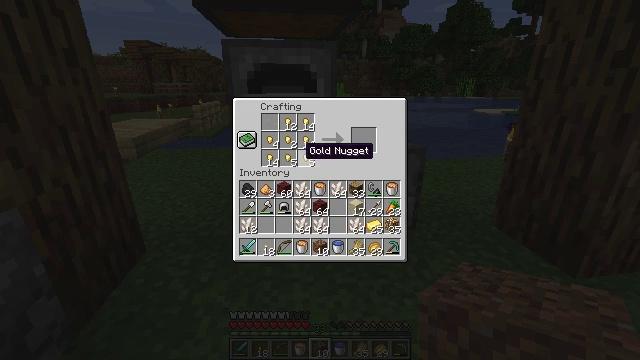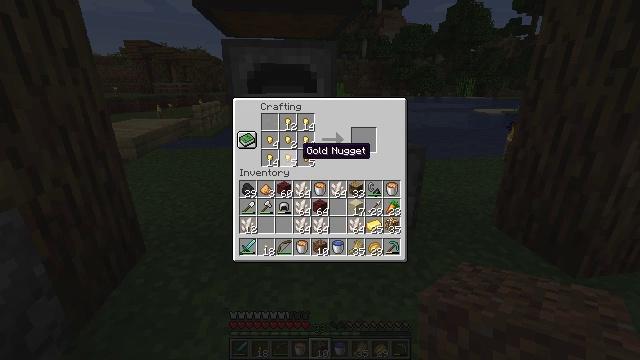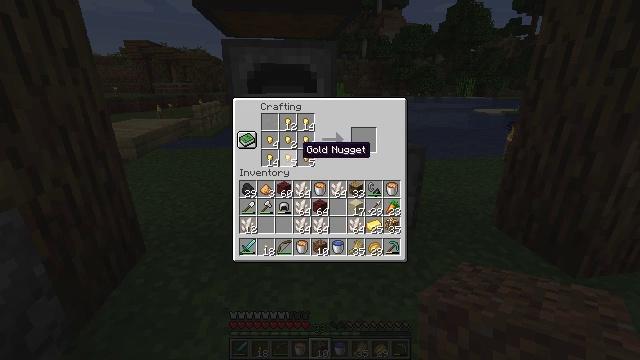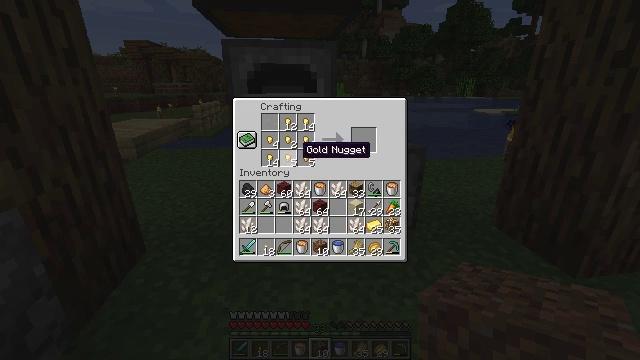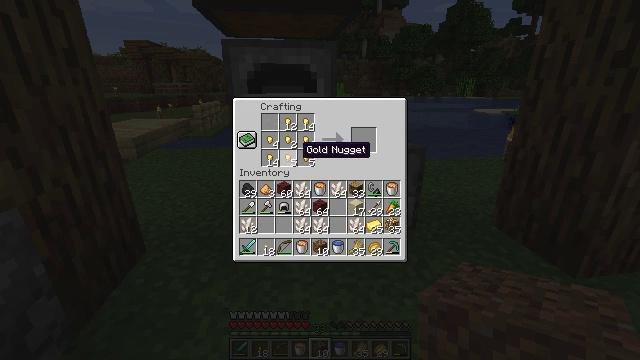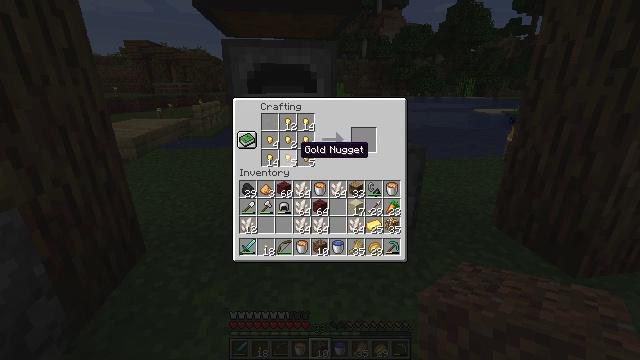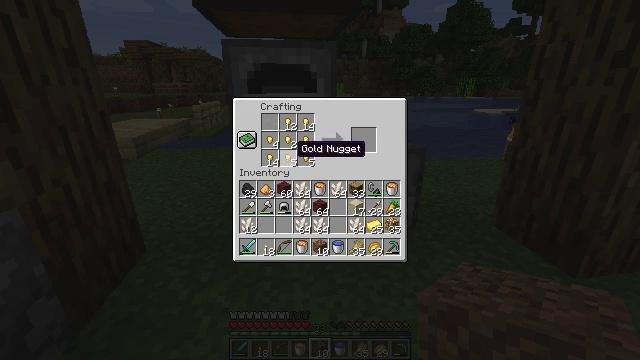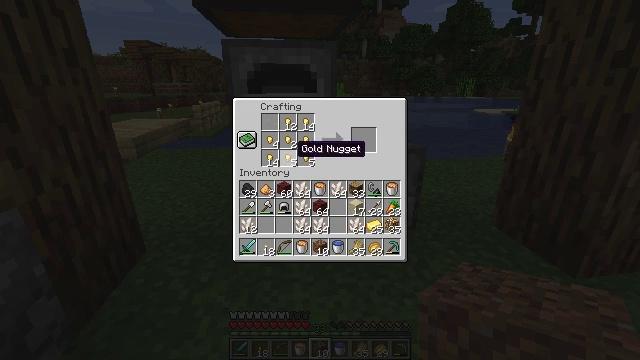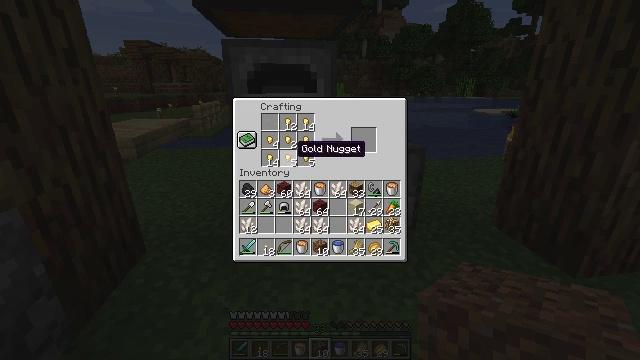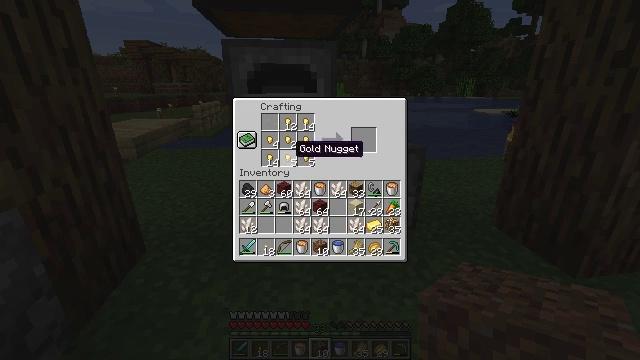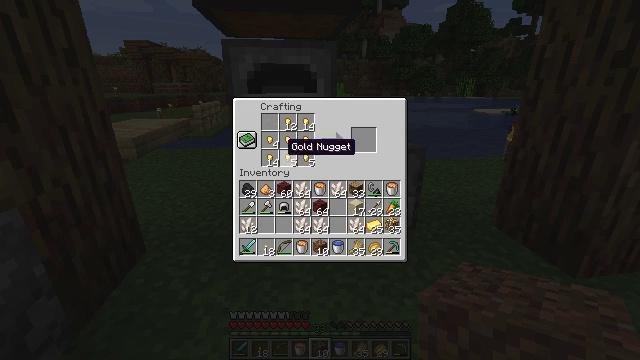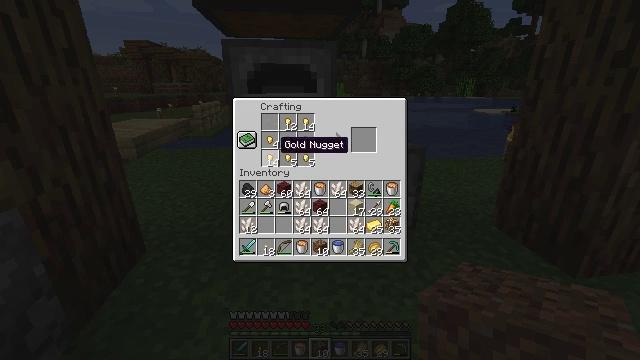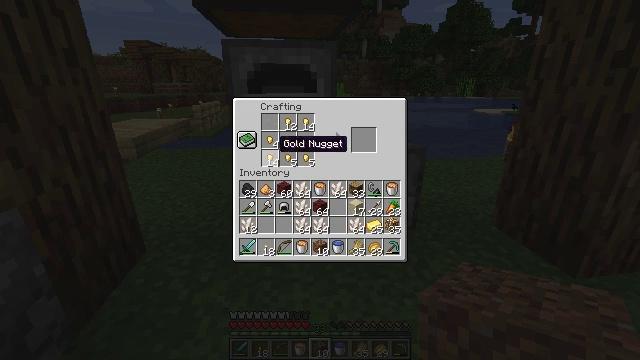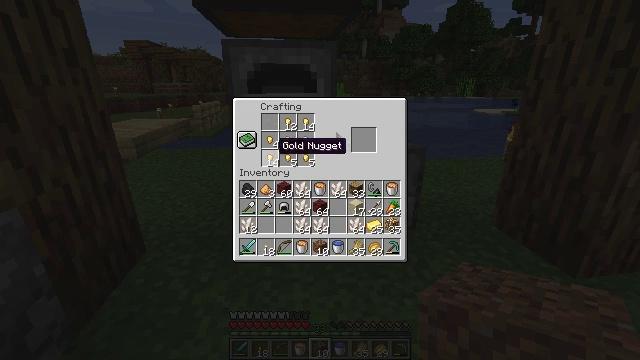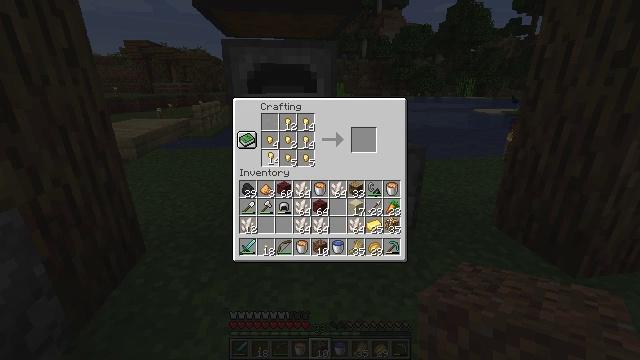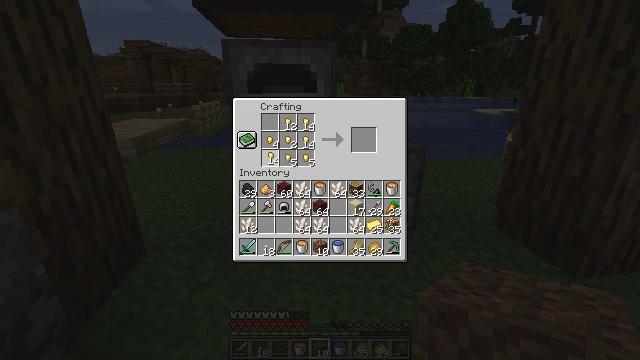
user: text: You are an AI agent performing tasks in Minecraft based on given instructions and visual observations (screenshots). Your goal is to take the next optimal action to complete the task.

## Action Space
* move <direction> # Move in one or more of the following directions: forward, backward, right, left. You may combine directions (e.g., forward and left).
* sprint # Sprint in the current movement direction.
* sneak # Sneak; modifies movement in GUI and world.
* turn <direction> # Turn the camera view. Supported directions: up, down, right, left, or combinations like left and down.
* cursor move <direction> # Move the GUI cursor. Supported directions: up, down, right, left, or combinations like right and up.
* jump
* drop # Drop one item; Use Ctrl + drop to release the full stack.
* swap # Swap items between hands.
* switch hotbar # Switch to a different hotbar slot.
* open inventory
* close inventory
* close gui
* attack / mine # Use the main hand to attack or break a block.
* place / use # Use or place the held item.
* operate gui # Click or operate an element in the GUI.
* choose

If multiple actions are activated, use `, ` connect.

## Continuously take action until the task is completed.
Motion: motion action
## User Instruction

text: Craft a gold ingot.
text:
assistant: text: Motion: no_op
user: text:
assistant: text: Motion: no_op
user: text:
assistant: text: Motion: no_op
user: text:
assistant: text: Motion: no_op
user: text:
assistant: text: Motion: no_op
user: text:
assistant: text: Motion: no_op
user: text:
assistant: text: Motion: no_op
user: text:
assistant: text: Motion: no_op
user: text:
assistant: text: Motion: no_op
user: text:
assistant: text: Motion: cursor move left
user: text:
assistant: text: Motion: no_op
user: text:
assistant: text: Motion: no_op
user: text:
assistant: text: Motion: no_op
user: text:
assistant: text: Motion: operate gui
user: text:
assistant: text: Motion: operate gui
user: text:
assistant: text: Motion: operate gui
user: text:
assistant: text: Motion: operate gui
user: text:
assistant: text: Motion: operate gui
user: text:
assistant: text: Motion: operate gui
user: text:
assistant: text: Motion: operate gui
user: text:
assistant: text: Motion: cursor move up, operate gui
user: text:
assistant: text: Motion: cursor move up, operate gui
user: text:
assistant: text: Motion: cursor move up, operate gui
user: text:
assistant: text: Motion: operate gui
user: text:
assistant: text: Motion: operate gui
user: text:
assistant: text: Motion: operate gui
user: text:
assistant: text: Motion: operate gui
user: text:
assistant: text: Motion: operate gui
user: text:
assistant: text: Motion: operate gui
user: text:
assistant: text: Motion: operate gui